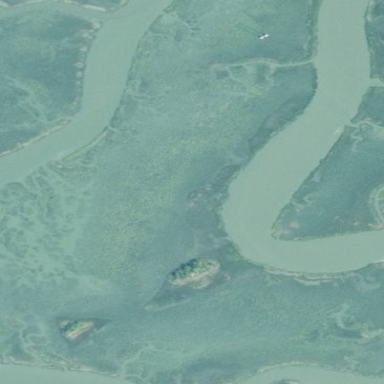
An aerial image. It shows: Saltmarsh wetland.